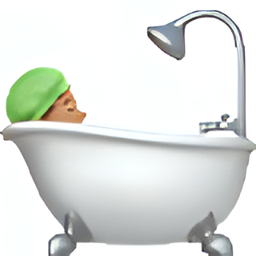
Name: bath
Emoji: 🛀🏽
Group: People & Body
Sub-group: person-resting